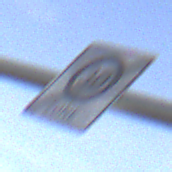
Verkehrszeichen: EndeZone30
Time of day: SunriseSunset
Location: Outdoor (Nature)
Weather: PartlyCloudy
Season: NotSpecified
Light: Natural